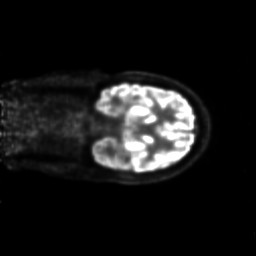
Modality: PET
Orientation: coronal
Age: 30
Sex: female
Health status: ill